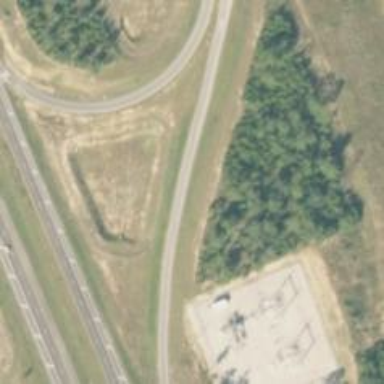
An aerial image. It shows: Folded diamond junction on motorway link.